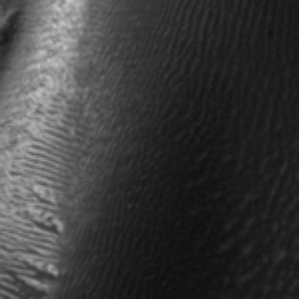
Label: frost